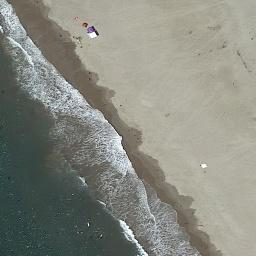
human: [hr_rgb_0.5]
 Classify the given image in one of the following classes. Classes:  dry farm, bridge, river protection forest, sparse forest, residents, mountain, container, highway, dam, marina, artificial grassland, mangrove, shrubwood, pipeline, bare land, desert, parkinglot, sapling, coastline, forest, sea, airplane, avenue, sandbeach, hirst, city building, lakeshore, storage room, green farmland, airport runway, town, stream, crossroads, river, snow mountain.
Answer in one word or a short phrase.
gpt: coastline